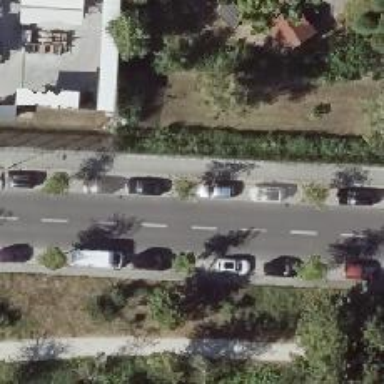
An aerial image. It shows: Tree-lined avenue.